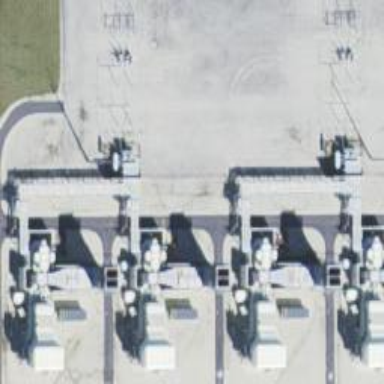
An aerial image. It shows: Gas turbine generator.